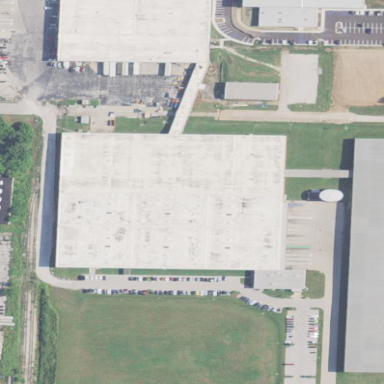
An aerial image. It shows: Warehouse.